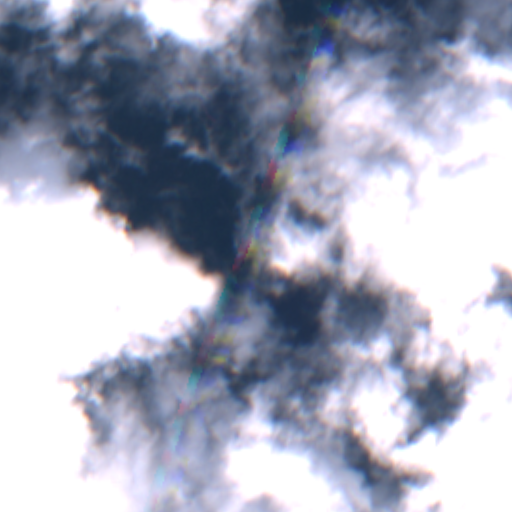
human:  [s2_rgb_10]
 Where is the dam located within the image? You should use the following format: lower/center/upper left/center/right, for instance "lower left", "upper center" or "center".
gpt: The dam is located in the lower right of the image.
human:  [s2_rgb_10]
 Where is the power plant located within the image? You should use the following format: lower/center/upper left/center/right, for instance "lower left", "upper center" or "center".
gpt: There is no power plant in the image.